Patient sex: M
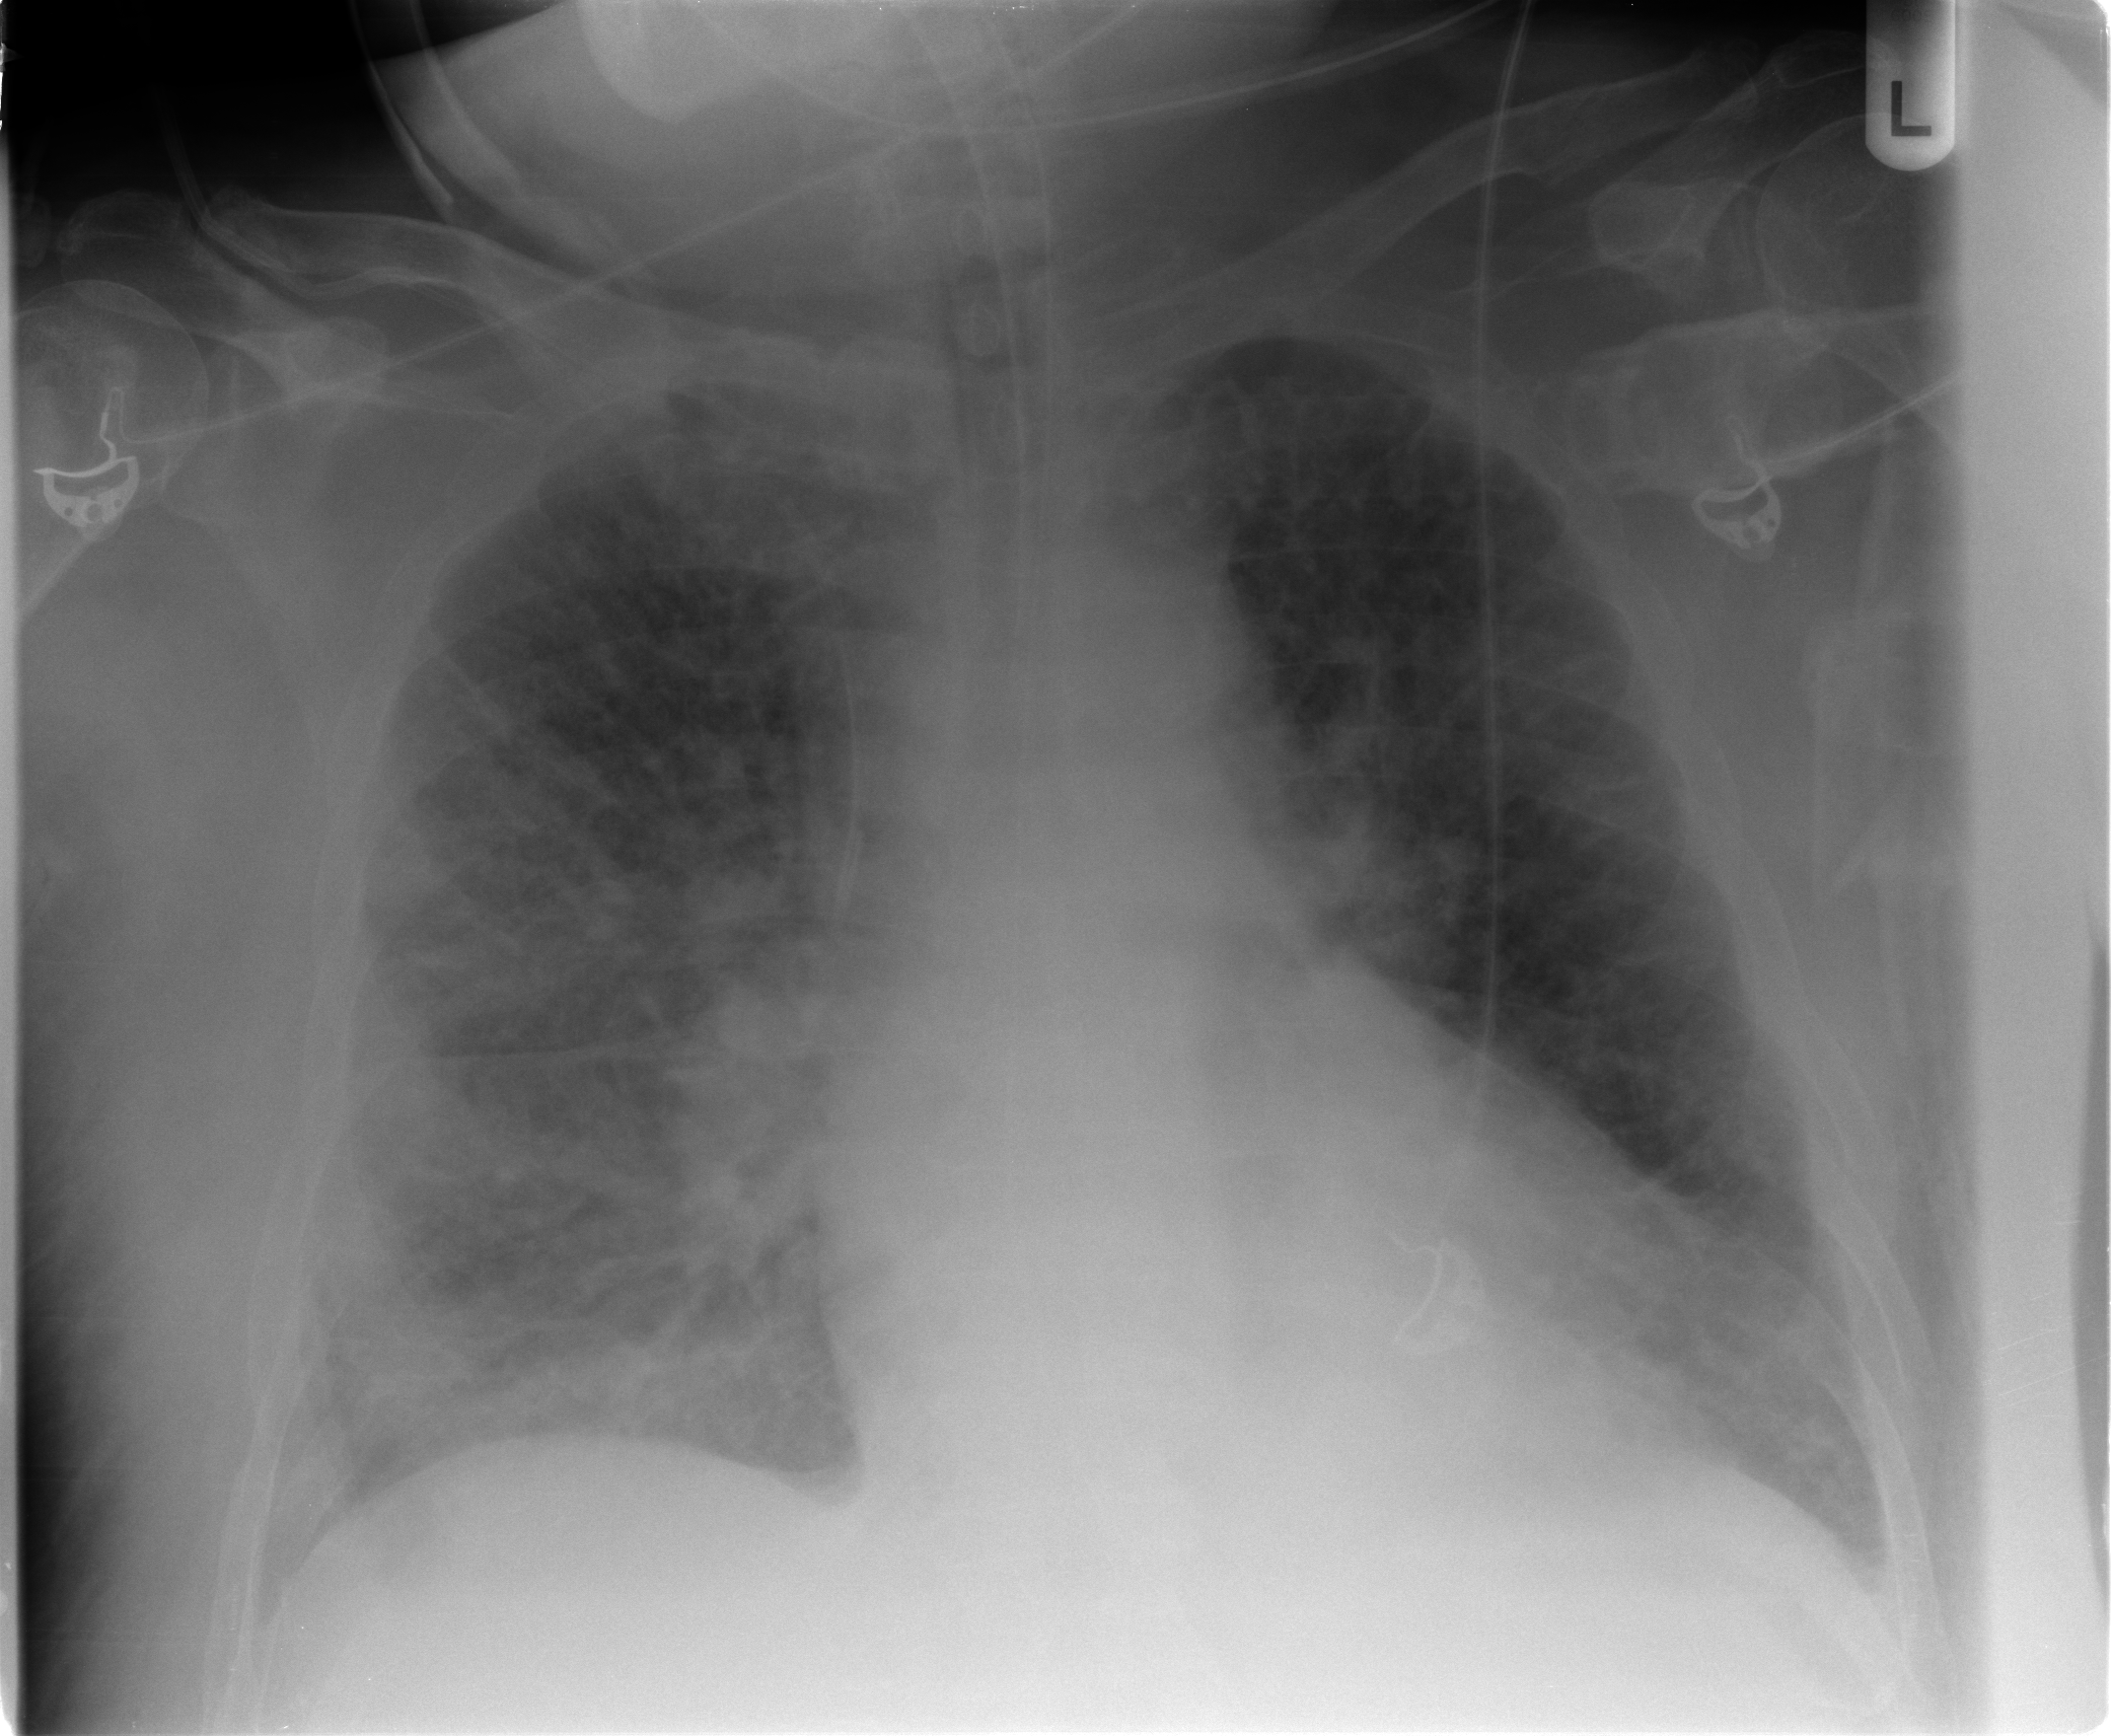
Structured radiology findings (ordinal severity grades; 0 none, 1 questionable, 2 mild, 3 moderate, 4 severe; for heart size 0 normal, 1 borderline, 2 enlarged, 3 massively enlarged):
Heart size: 2
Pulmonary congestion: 3
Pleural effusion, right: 1
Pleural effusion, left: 1
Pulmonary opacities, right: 2
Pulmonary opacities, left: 2
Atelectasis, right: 2
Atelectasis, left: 2